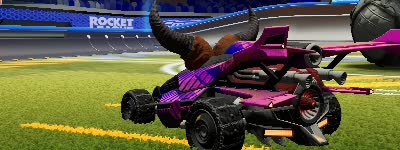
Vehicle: aftershock